Field crop: maize
Growth stage: 2
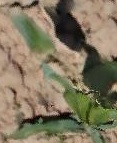
Species: maize